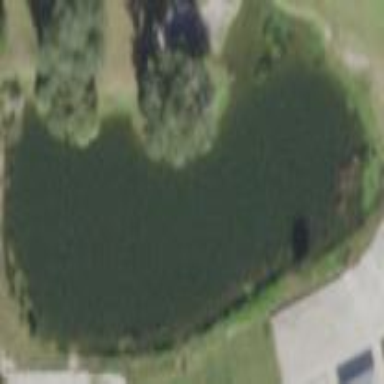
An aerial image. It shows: Water hazard in golf course. The hazard is natural water feature.